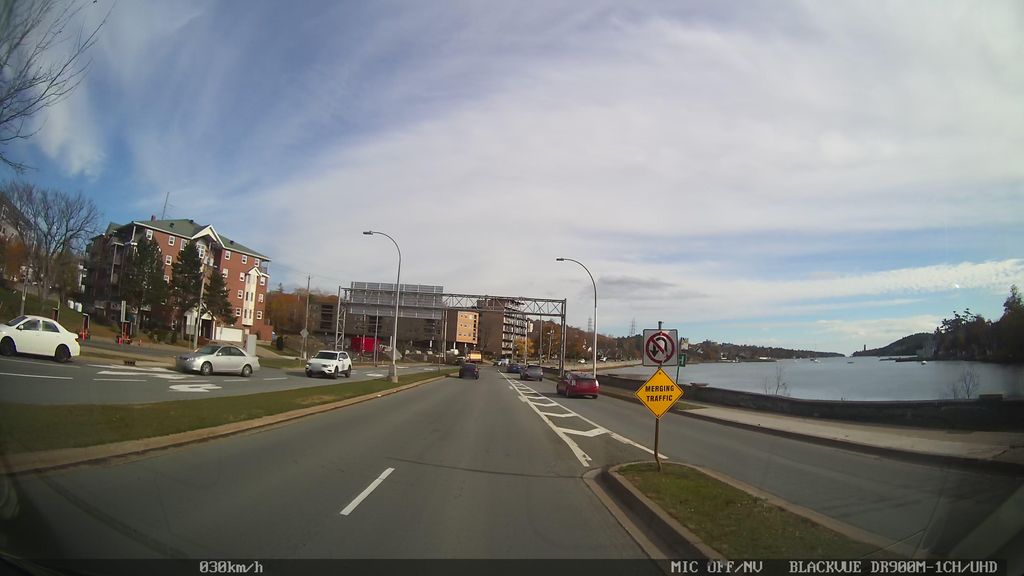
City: halifax